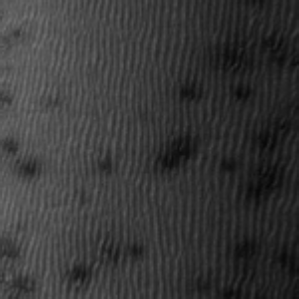
Label: frost